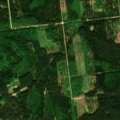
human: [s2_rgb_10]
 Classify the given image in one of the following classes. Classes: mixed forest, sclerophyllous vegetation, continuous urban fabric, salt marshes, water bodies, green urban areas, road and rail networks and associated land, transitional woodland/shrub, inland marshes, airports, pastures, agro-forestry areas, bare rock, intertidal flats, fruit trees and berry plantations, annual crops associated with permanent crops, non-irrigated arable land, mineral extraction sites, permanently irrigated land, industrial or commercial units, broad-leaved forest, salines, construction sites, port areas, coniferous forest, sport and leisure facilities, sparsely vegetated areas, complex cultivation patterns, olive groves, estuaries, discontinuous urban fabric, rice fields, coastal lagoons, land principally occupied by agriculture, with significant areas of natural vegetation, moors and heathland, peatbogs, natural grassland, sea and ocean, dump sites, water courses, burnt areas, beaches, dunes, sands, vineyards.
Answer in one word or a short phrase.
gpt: coniferous forest, mixed forest, transitional woodland/shrub